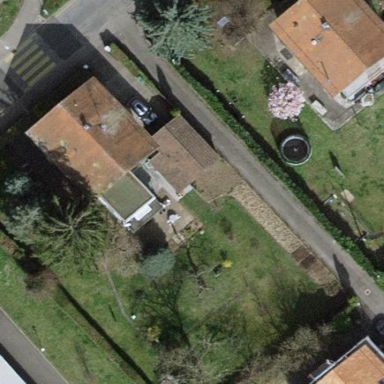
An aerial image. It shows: Garden enclosed by fence.